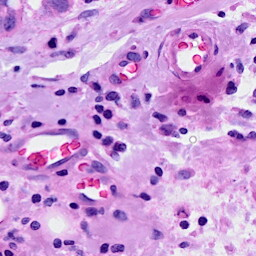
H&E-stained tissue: Breast